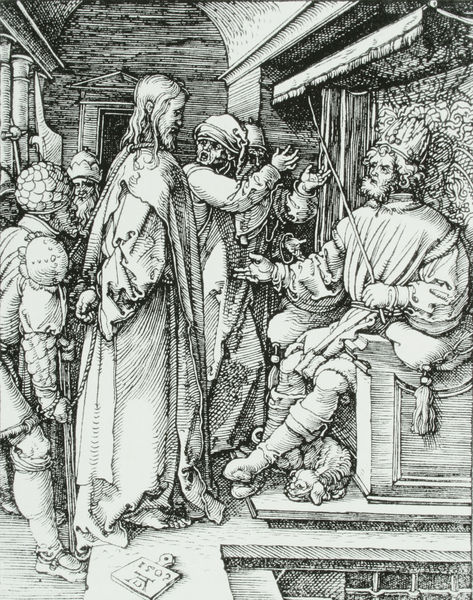
Titel: Kleine Passion - Christus vor Herodes
Künstler: Albrecht Dürer
Standort: viele Standorte
Institution: Seriendruck
Schlagwörter: dunkel, hand, mann, weiß, menschen, sitzen, fenster, geste, grau, hell, holz, hut, kleider, männer, schwarz, skizze, säule, säulen, tür, zeichnung, haus, hund, haube, muster, versammlung, alt, bart, bärte, gericht, kappe, mütze, richter, wand, bibel, diener, halten, herodes, kragen, sockel, stehen, tod, hände, innenraum, signatur, gitter, fransen, gewand, haare, mantel, sessel, sitzend, stehend, strick, blatt, krone, locken, renaissance, schuppen, stock, fesseln, hündchen, kopfbedeckung, holzschnitt, bogen, schuhe, stab, giebel, mauer, grafik, graphik, linien, türe, saal, rundbogen, treppe, kaiser, kissen, könig, soldaten, thron, tafel, festhalten, stube, stufe, stufen, quaste, podest, jahreszahl, barfuss, schild, gewölbe, seil, druck, druckgraphik, druckgrafik, hochdruck, initialen, monogramm, schraffur, radierung, schrafur, stich, kupfer, seite, gefangen, soldat, strafe, bleistift, helm, stiefel, herrscher, pilatus, trohn, palette, rüstung, anklage, helme, karfreitag, kerker, christus, jesus, jesus christus, kreuzigung, ostern, wams, priester, bittsteller, diskussion, baldachin, dürer, jünger, gefangener, kupferstich, jesu, druch, szepter, kordell, tonne, fessel, tympanon, tonnengewölbe, richten, pontius pilatus, urteil, juden, schlinge, zyklus, albrecht, albrecht dürer, passion, gefesselt, gewandt, tassel, schrafuren, kaiphas, verrat, christus vor pilatus, hohepriester, bestrafung, pontius, kleine passion, bibelillustration, geknebelt, heroder, jeusu, kuferstich, ratlos, 1502, throhn, bladachin, palaver, lamentieren, festhalen, könuig, unfrieden